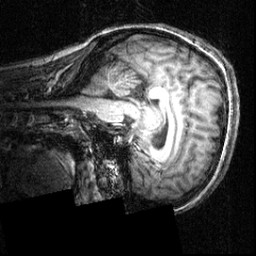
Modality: T1w
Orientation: sagittal
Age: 22
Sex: female
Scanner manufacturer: siemens
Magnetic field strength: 3.951 T
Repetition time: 1.5 s
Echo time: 0.00335 s